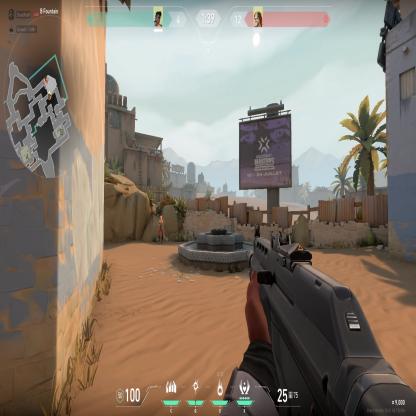
Label: enemy